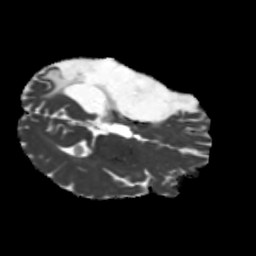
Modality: MD
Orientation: axial
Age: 40
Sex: male
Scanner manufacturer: siemens
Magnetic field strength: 3 T
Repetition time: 5.25 s
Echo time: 0.08 s